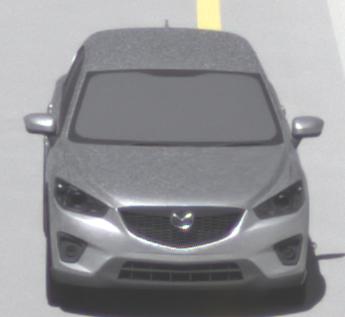
Make: Mazda
Model: CX-5 2.0 SKYACTIV-G 160
Detailed model: CX-5 (GH)
Model produced from: 2012/04
Model produced until: 2015/02
Doors: 5
Color: white
Road condition: dry road
Daytime: morning or afternoon
Contrast: high contrast